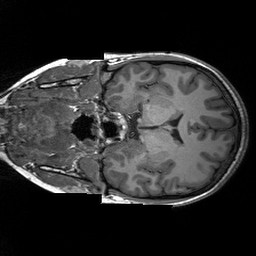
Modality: T1w
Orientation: coronal
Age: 24
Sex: female
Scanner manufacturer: siemens
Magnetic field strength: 3 T
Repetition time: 2.3 s
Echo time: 0.00233 s